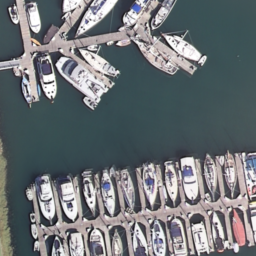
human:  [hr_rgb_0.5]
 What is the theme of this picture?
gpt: harbor

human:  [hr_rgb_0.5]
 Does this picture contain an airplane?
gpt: no

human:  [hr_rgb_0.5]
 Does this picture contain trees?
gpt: no

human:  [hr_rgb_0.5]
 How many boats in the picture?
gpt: thirty

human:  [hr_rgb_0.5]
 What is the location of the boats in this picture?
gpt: up and bottom